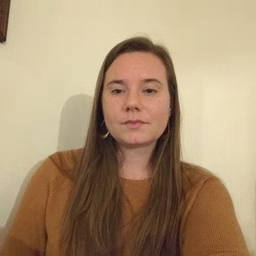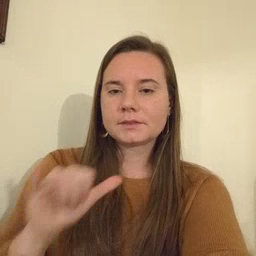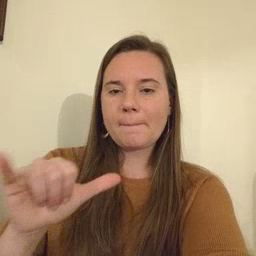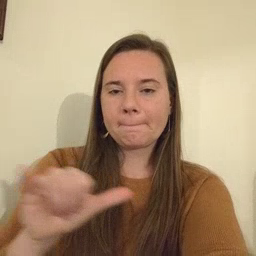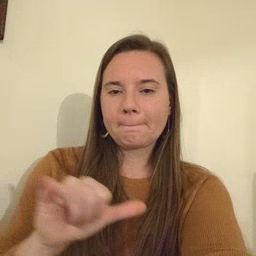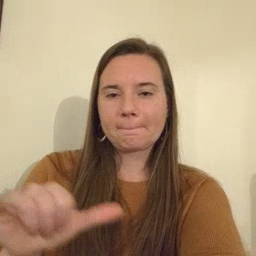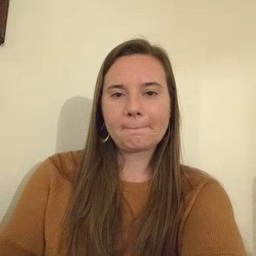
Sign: same